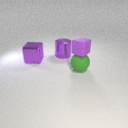
large green rubber sphere to the right of large purple metal cube